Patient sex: F
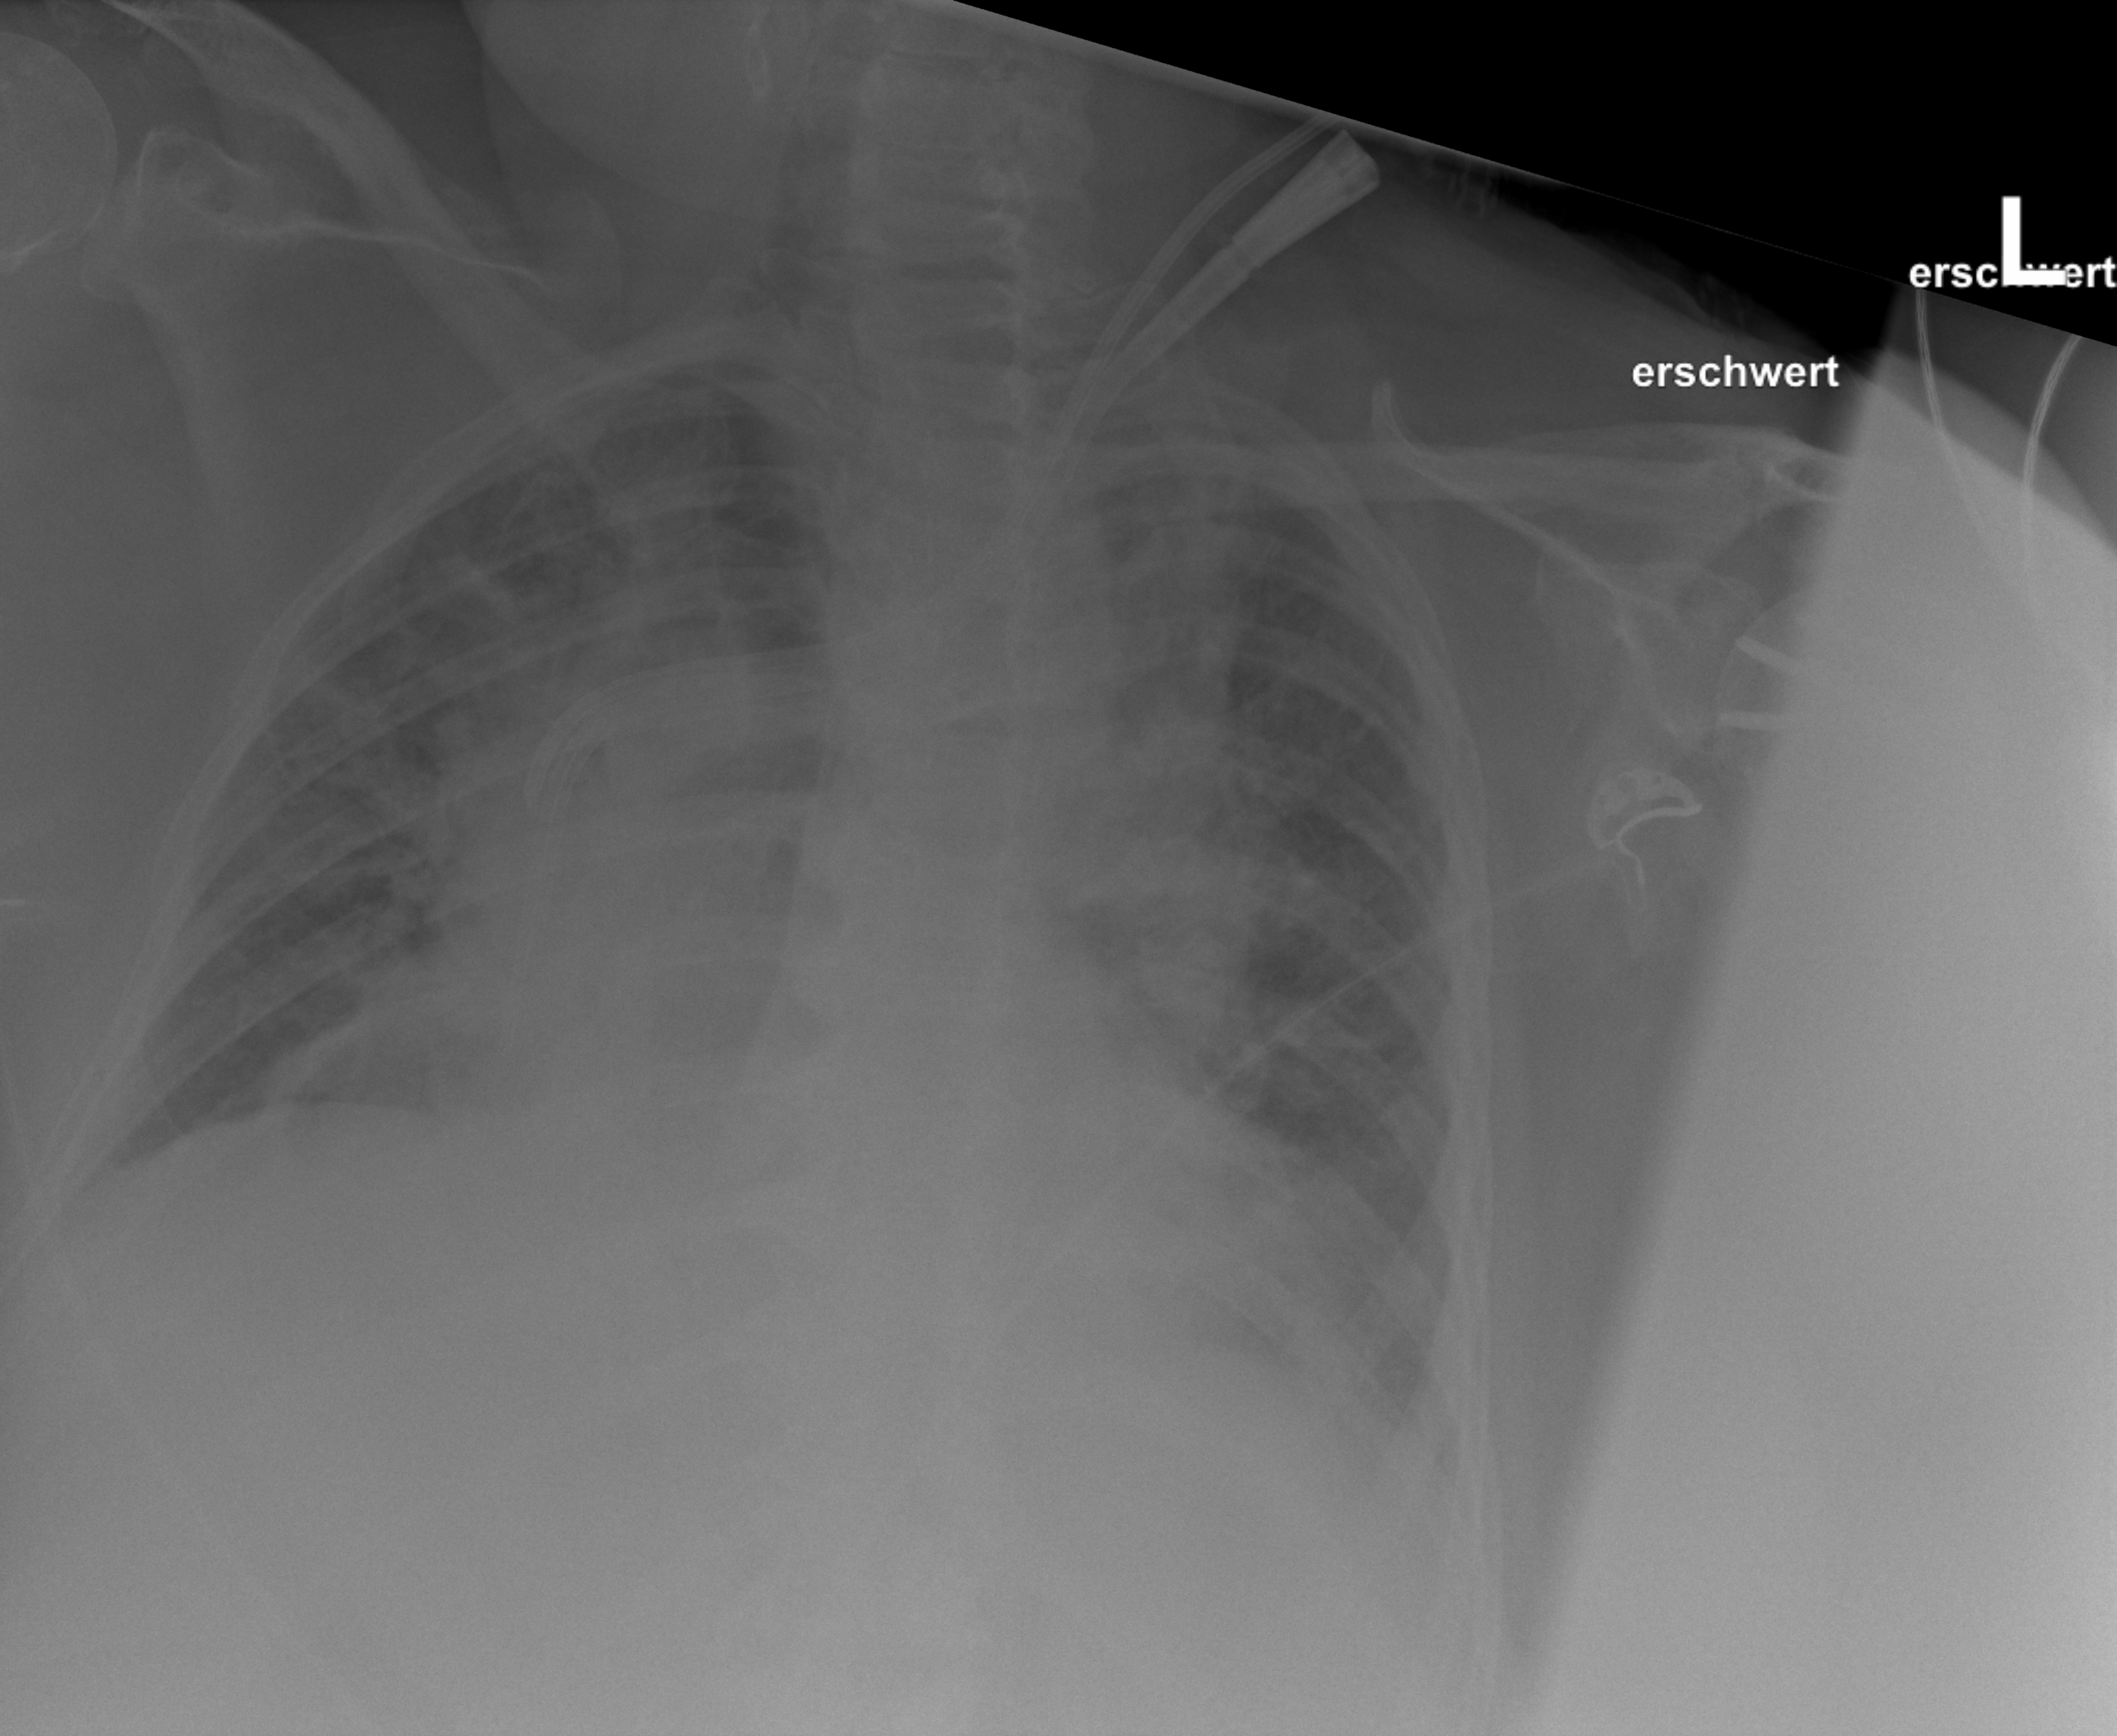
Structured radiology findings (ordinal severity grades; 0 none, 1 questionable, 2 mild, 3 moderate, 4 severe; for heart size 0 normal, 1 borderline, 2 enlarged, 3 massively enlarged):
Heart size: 2
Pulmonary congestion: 2
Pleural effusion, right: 0
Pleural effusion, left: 2
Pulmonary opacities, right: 2
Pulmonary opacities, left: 2
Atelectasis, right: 2
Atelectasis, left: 2